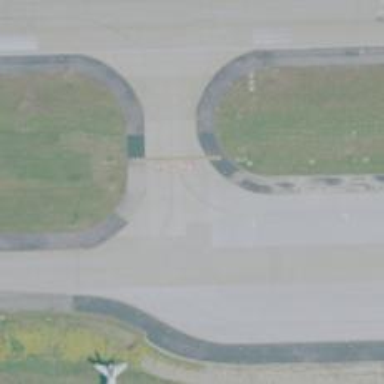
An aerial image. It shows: View of taxiway at the airport.